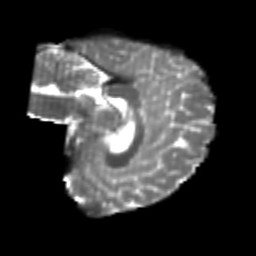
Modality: T2w
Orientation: sagittal
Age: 23
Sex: female
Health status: healthy
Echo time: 0.074 s